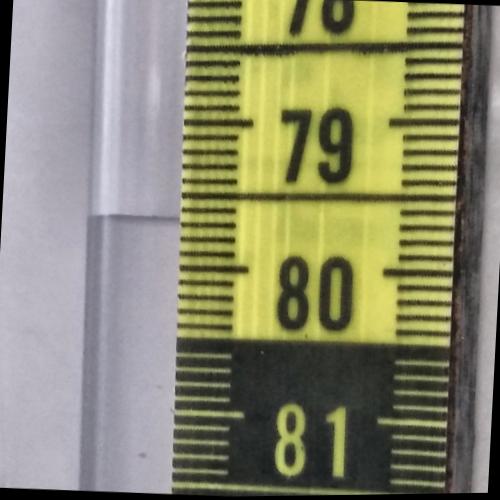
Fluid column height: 79.7 cm